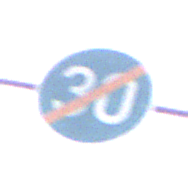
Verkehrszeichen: EndeMindestgeschwindigkeit
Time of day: Midday
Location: Outdoor (Urban)
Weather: Overcast
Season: NotSpecified
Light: Natural